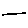
Label: line